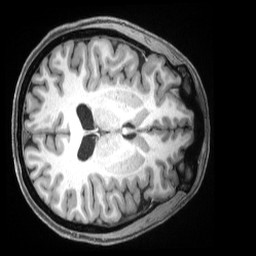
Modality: T1w
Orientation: axial
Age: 32
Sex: female
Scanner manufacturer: siemens
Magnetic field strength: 3 T
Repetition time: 2.5 s
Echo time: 0.00181 s